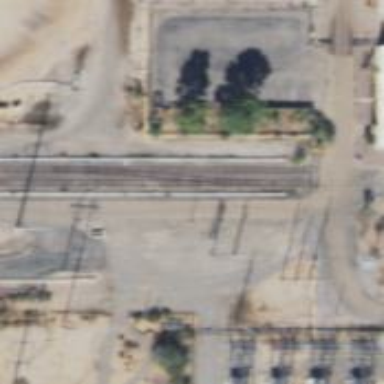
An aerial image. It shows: Rail spur service.